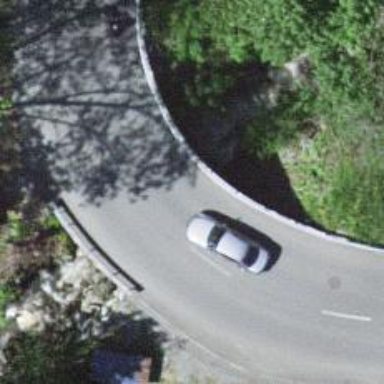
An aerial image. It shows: Tertiary road on bridge with asphalt surface.